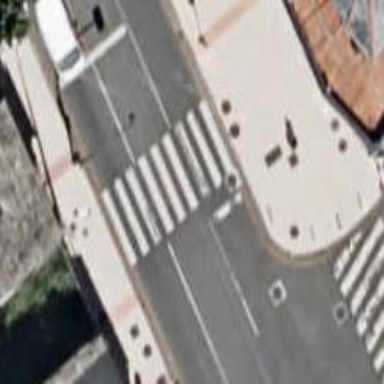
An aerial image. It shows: Road with traffic signals at the crossing.